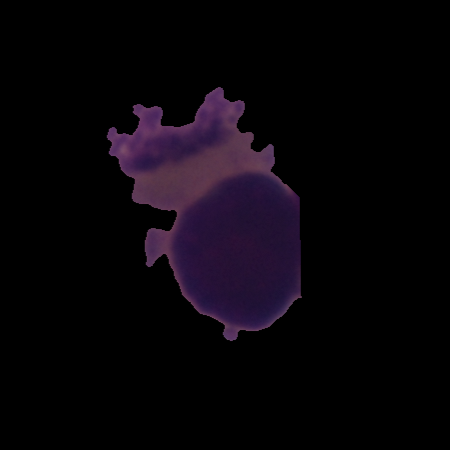
Label: healthy